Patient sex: M
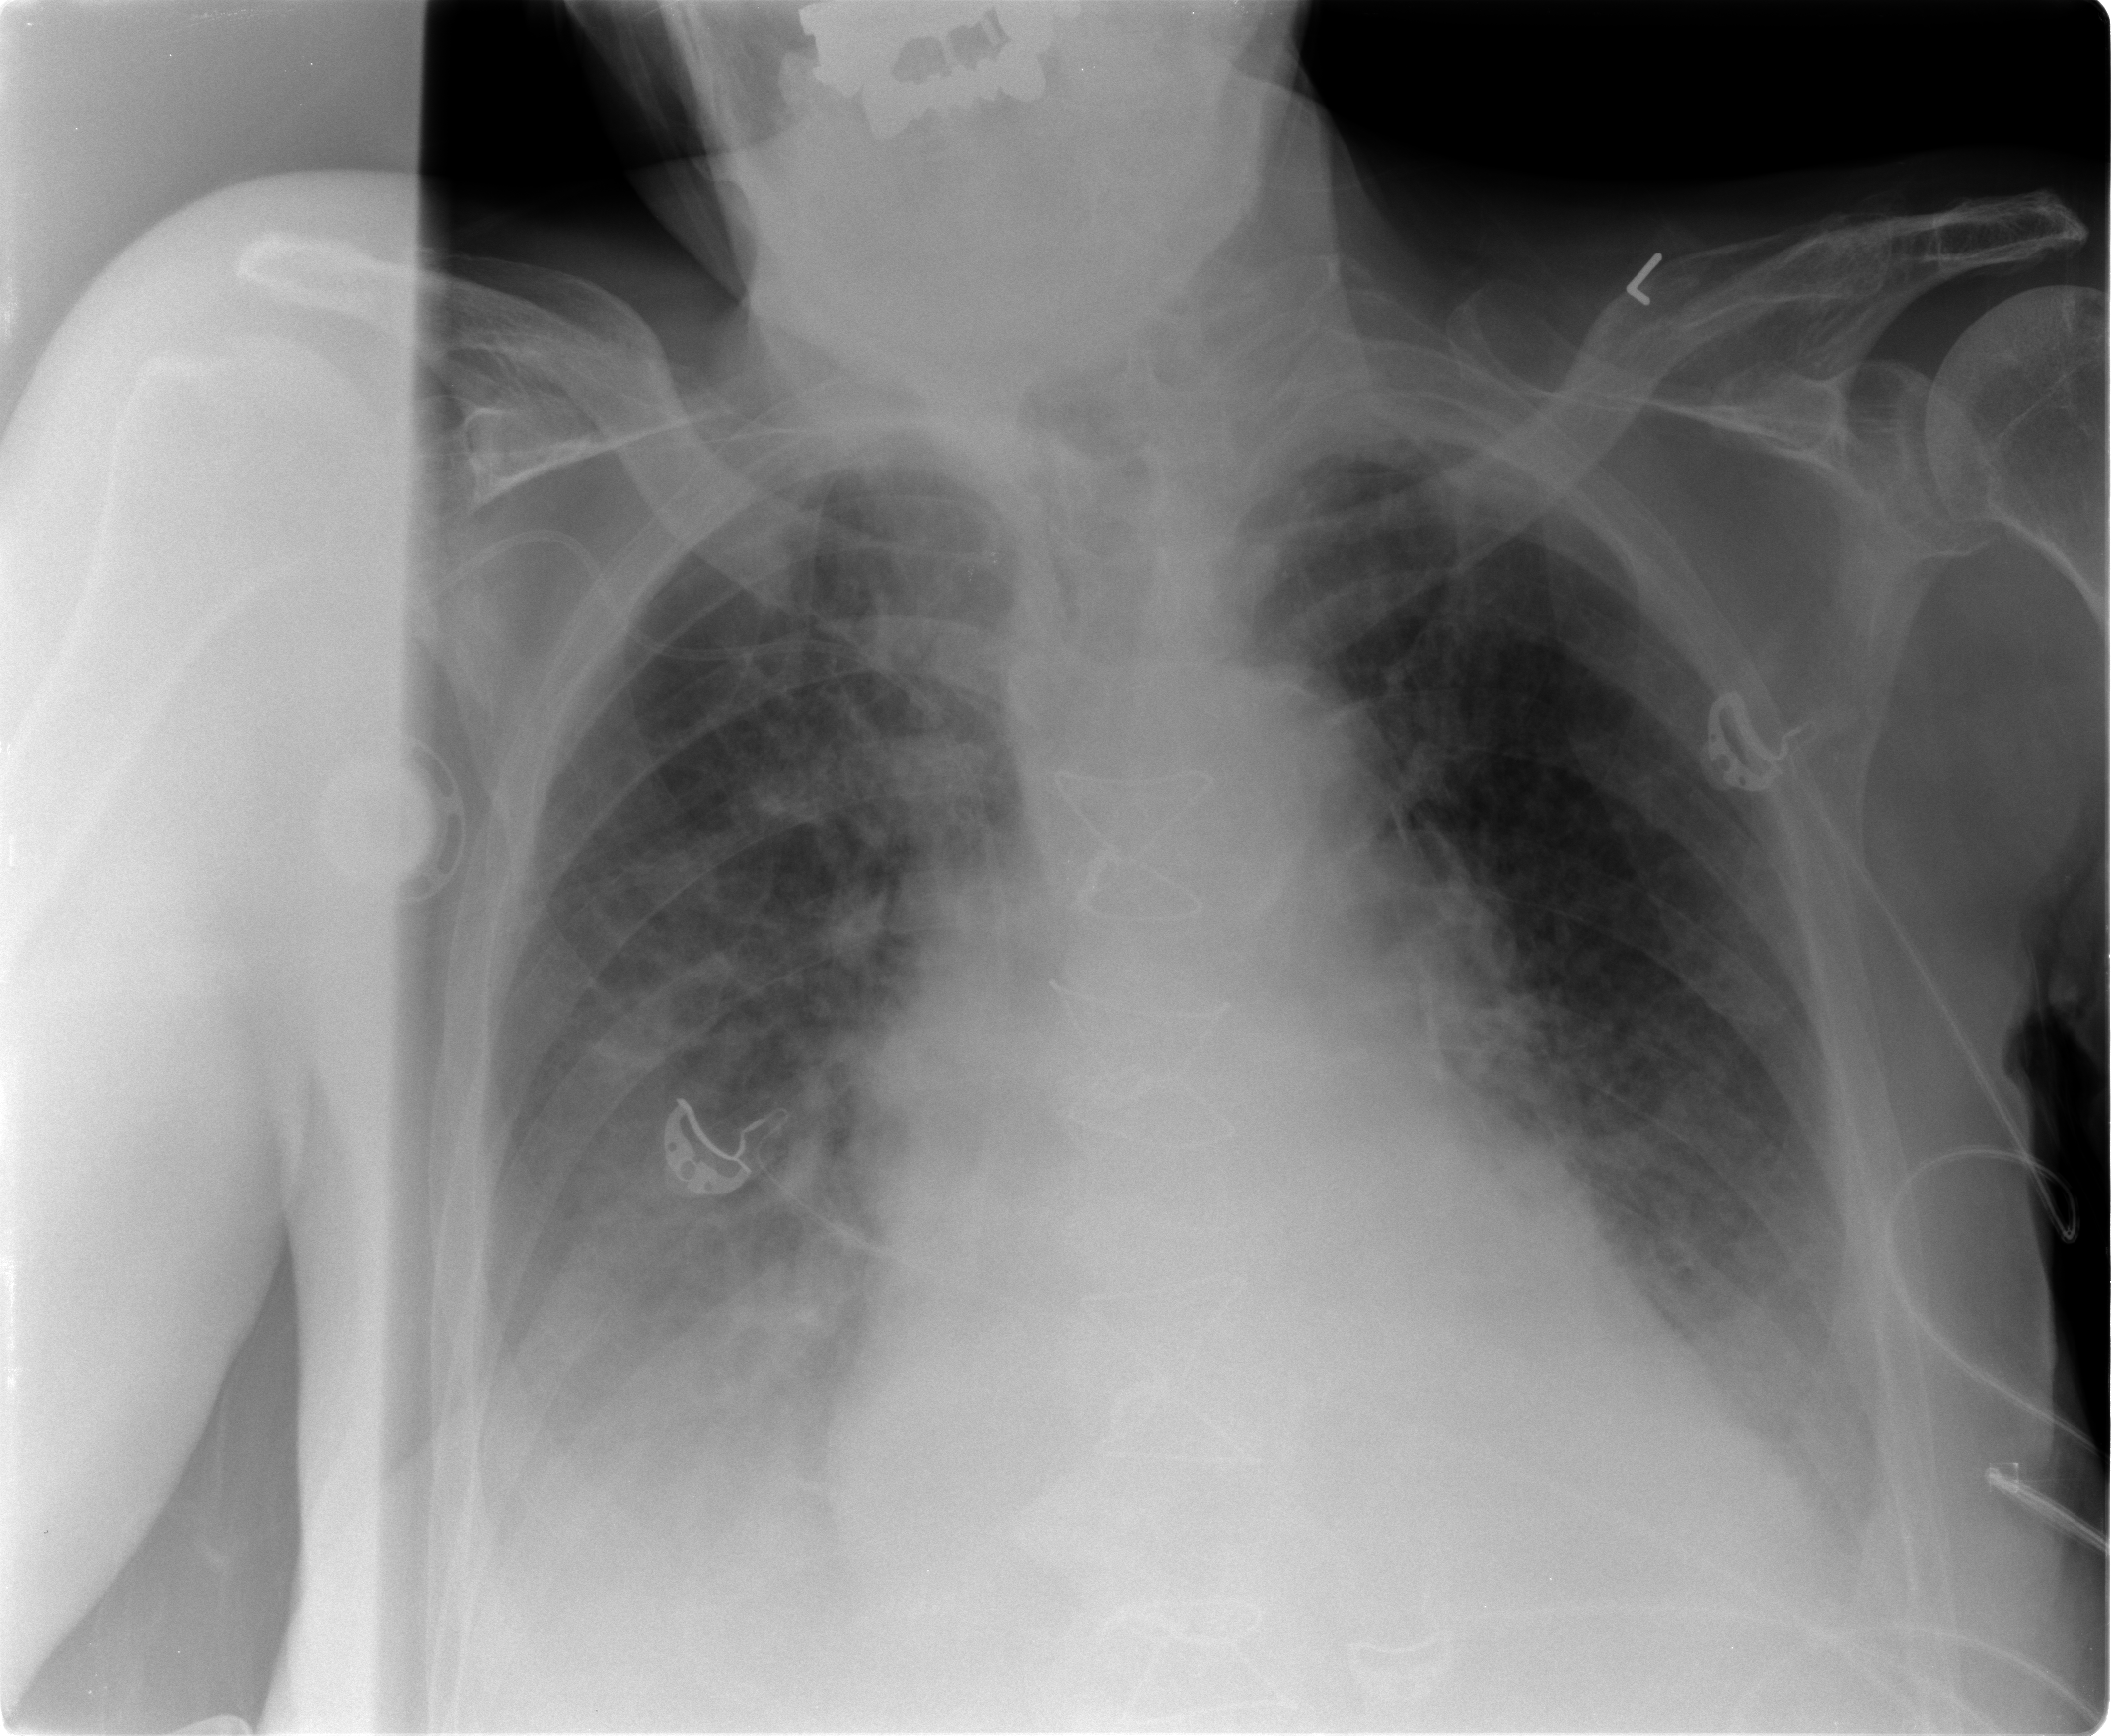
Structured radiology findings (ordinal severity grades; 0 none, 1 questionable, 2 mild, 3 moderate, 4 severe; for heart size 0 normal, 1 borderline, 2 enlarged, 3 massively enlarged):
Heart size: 3
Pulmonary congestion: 3
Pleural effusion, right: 3
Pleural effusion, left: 3
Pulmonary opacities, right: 0
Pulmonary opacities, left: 0
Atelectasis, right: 3
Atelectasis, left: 3